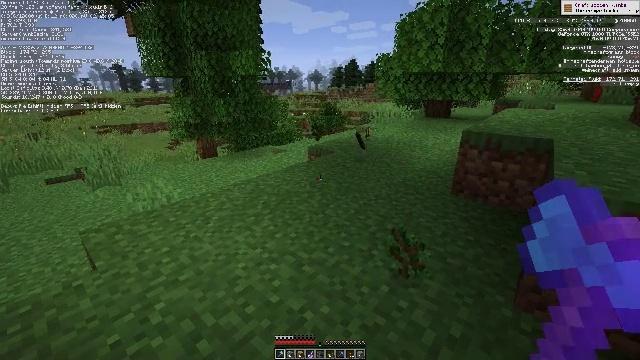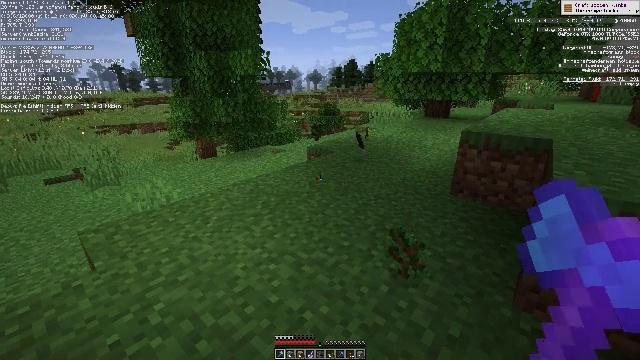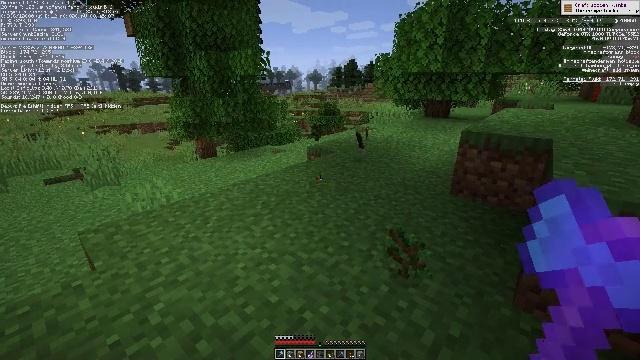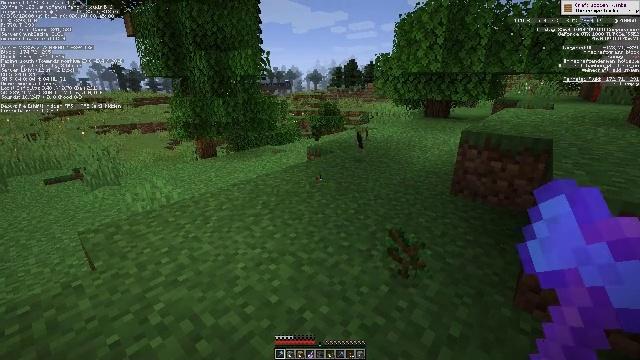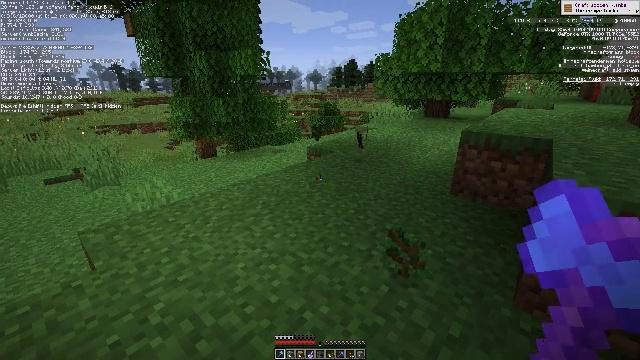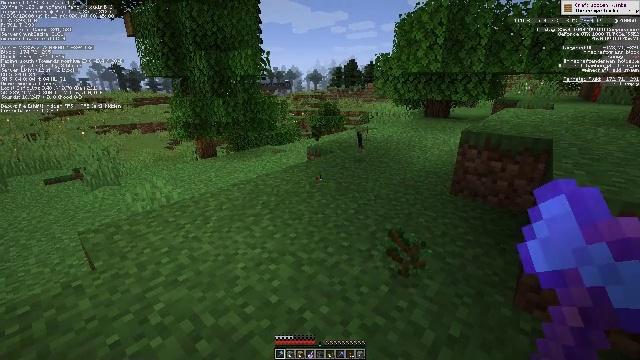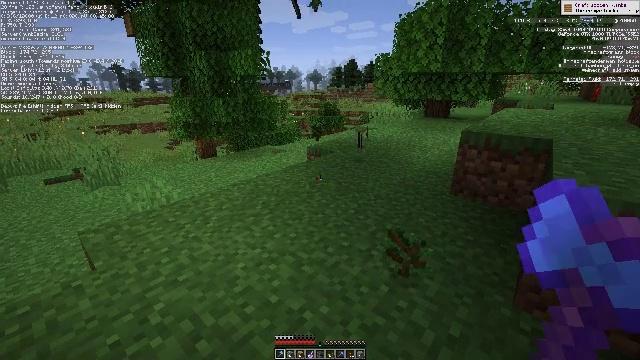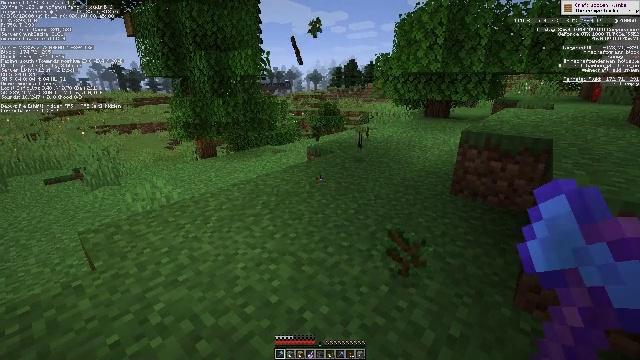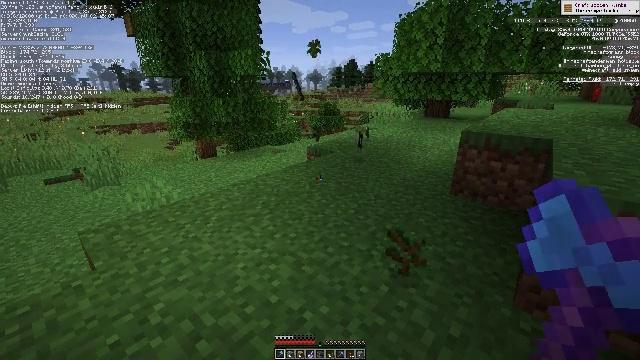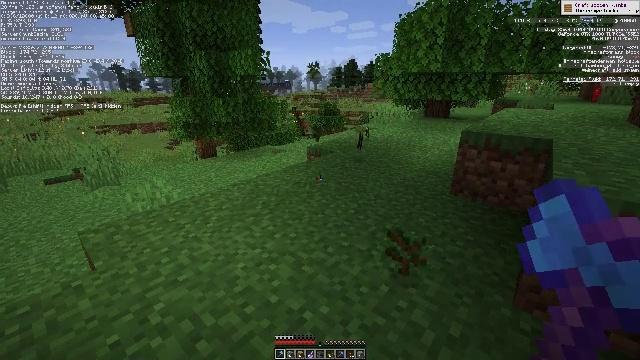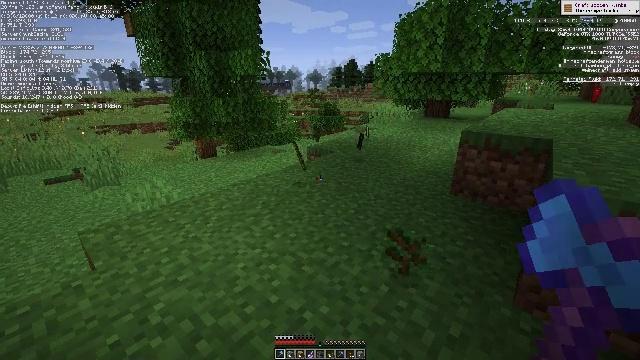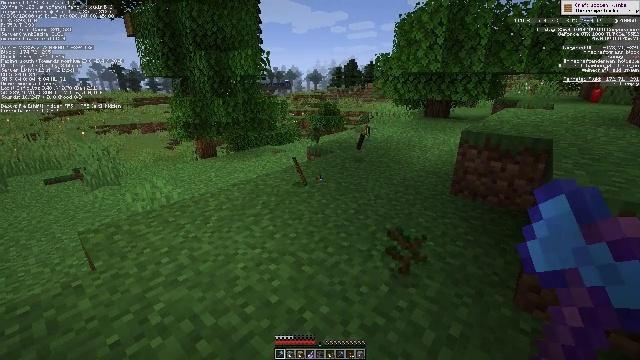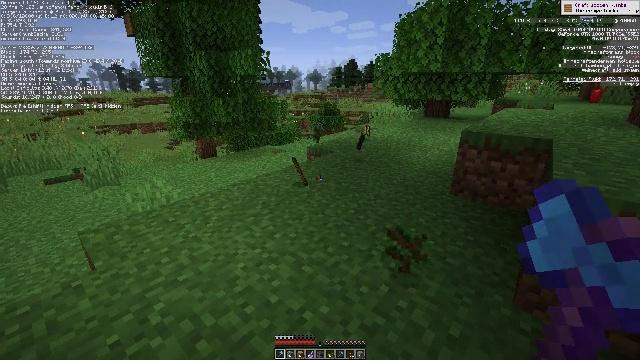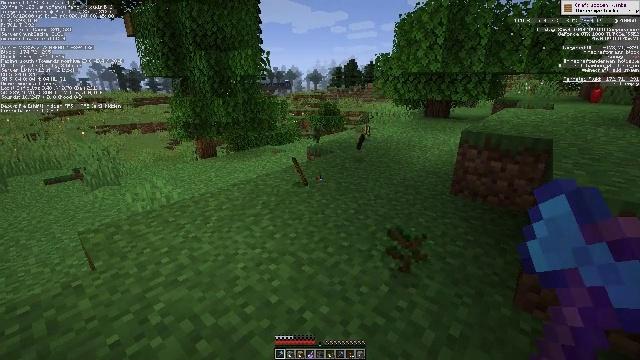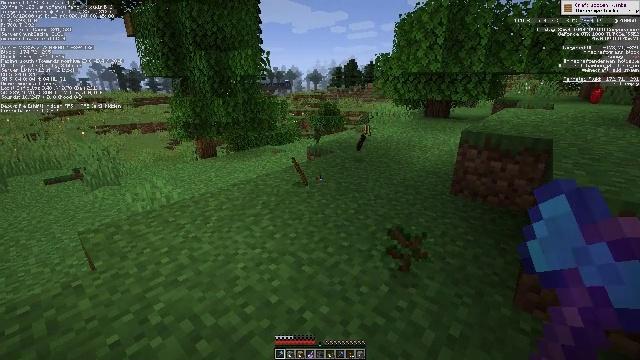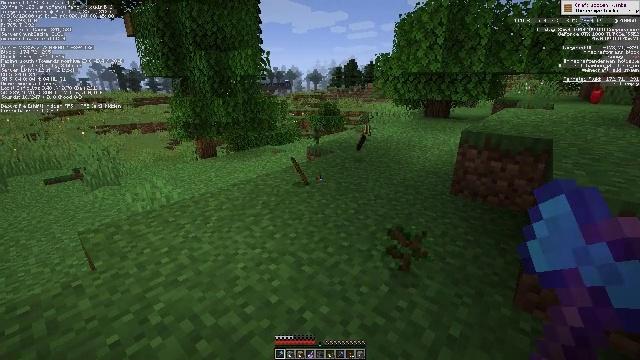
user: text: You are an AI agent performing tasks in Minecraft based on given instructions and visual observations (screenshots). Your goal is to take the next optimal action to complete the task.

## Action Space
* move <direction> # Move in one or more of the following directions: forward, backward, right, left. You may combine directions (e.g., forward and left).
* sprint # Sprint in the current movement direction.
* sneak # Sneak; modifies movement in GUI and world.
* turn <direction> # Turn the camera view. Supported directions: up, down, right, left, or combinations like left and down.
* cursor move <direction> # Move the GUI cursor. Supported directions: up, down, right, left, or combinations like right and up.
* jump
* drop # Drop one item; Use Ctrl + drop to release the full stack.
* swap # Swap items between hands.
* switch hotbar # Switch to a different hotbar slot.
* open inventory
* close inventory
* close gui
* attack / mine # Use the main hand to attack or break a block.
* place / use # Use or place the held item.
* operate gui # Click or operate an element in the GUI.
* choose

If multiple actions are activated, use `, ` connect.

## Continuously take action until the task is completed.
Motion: motion action
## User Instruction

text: Remove a blaze powder from the inventory.
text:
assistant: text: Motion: no_op
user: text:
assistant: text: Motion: no_op
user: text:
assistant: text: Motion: no_op
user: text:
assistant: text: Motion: no_op
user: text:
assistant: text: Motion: no_op
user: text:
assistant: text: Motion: no_op
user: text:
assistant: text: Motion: no_op
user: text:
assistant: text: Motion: no_op
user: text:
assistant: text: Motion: no_op
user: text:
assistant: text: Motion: no_op
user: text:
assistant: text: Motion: no_op
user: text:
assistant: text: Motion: no_op
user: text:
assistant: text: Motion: no_op
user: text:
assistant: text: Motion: no_op
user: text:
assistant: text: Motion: no_op
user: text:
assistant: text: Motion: no_op
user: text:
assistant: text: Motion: no_op
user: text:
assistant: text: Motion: no_op
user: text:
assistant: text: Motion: no_op
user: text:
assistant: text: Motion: no_op
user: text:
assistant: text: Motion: no_op
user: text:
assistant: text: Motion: no_op
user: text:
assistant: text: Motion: no_op
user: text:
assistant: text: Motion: no_op
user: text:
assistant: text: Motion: no_op
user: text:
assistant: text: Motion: no_op
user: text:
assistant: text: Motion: move forward, turn right and down
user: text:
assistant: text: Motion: move forward, turn right and down
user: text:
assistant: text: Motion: move forward, turn right and down
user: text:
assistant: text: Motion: move forward, turn right and down